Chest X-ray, AP view. Patient: 31 years old, sex F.
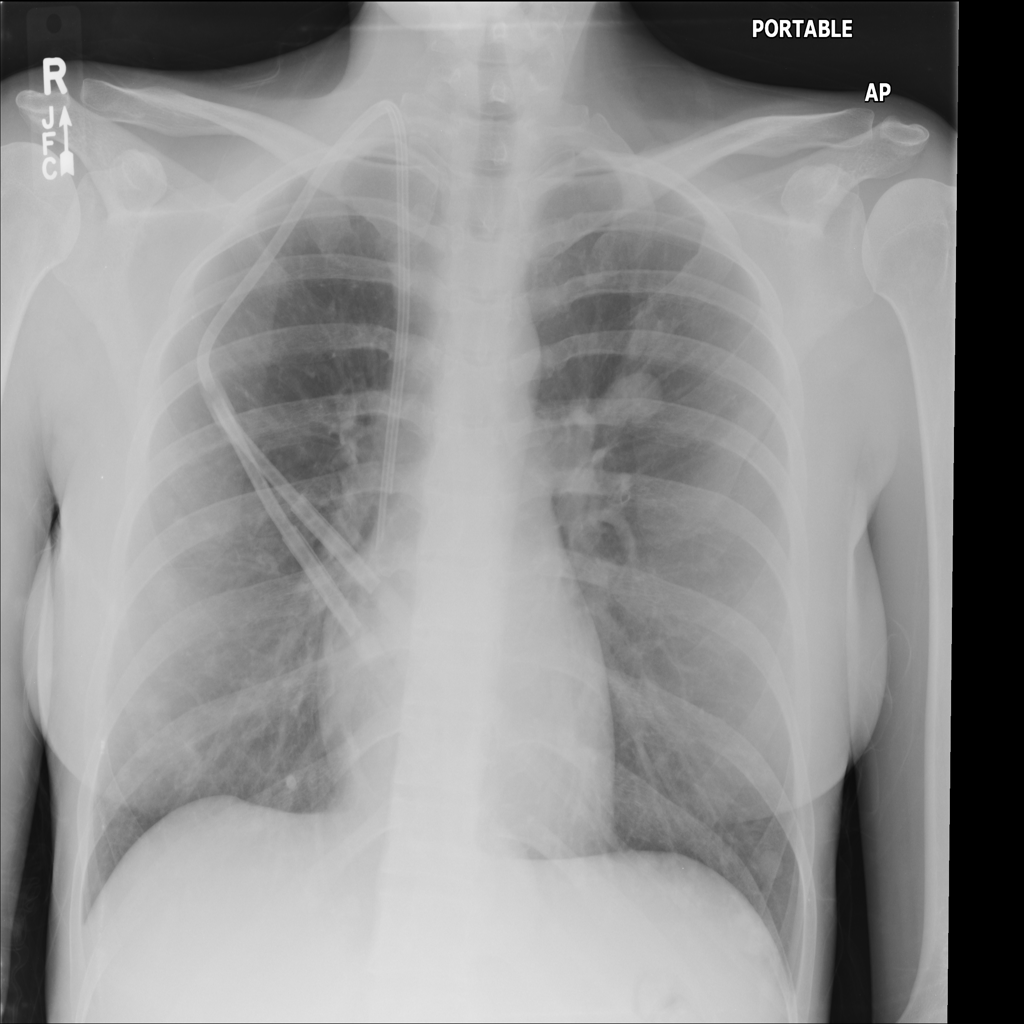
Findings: Mass, Nodule